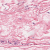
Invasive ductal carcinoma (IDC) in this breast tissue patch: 0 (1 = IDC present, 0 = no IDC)